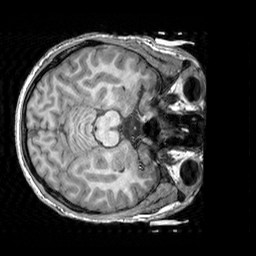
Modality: T1w
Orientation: axial
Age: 22
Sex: male
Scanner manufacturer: siemens
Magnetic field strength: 3 T
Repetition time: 2.3 s
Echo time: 0.00303 s